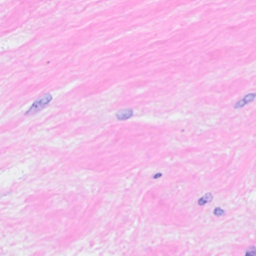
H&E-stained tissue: Breast